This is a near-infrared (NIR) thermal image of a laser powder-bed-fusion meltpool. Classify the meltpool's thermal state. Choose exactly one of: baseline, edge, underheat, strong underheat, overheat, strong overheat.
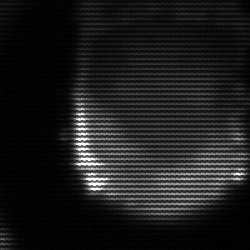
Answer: edge